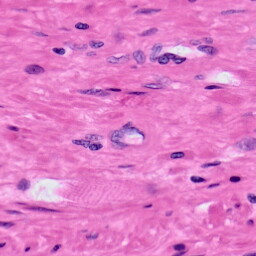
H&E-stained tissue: Prostate